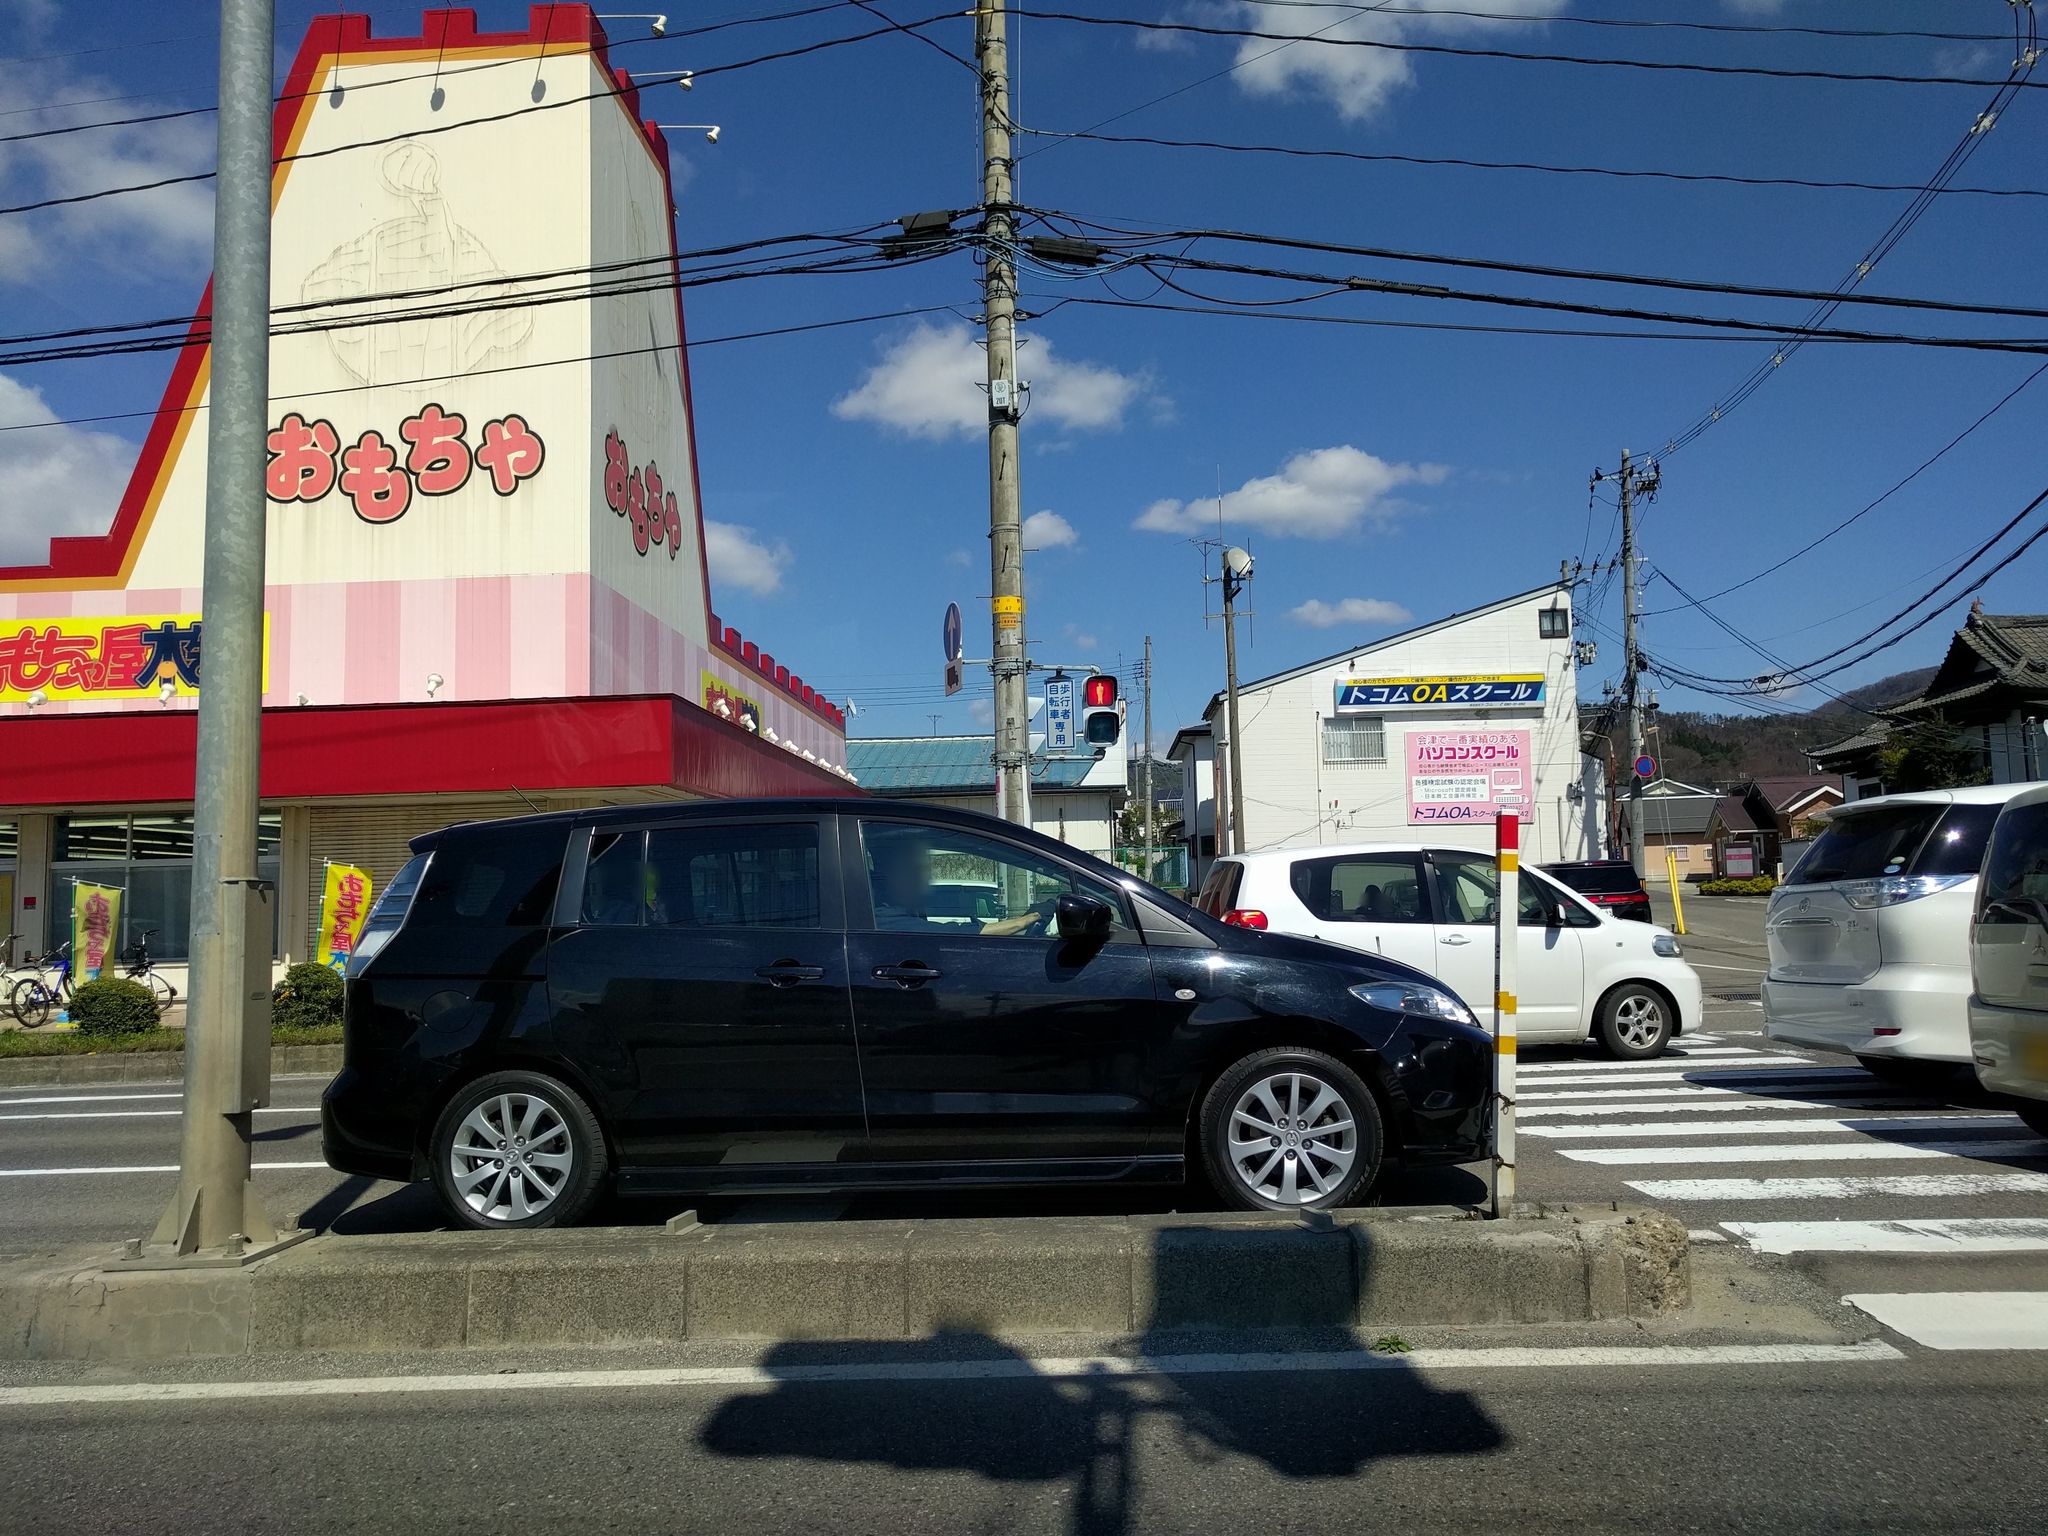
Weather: clear
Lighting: day
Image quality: good
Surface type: driving surface
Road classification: footway
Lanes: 2.0
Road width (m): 3.8
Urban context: urban centre
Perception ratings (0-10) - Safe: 1.21, Lively: 7.93, Beautiful: 1.59, Boring: 5.03, Depressing: 5.77, Wealthy: 7.45